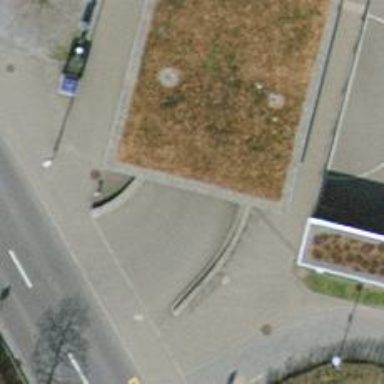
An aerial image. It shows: Parking entrance.